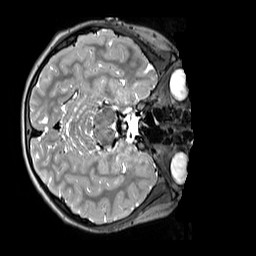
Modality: T2w
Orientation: axial
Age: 9
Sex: male
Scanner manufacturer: siemens
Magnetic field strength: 3 T
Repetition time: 3.2 s
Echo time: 0.408 s